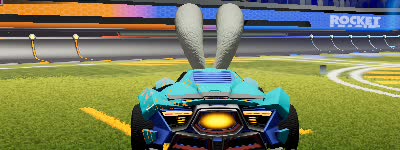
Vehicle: werewolf